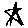
Label: star